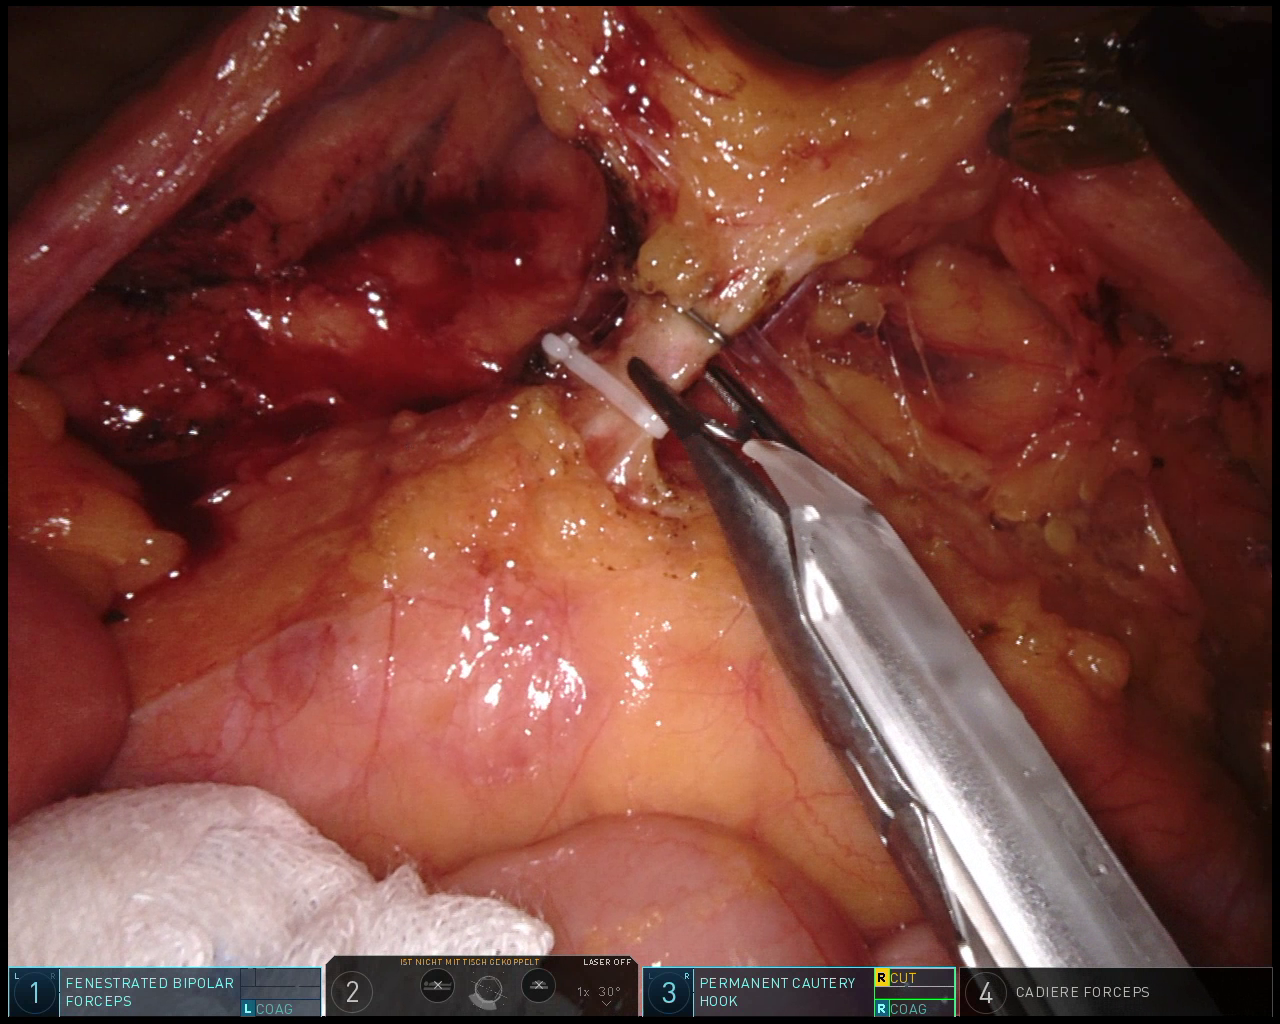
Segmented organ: small_intestine
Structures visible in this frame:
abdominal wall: no
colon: no
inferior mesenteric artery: yes
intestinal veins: no
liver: no
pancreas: no
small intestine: yes
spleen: no
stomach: no
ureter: yes
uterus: no
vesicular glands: no